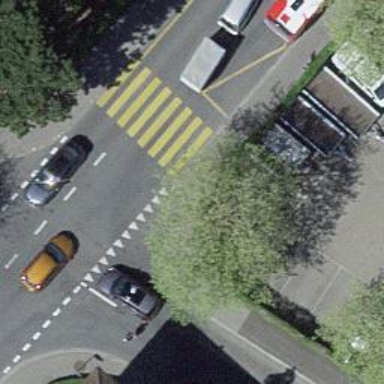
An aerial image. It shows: Kerb barrier.